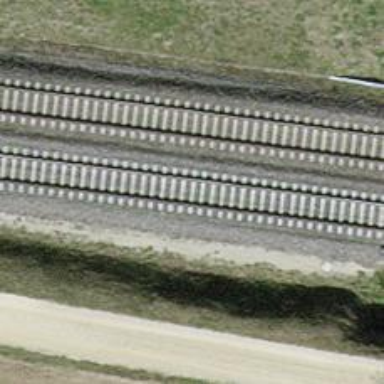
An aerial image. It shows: Railway milestone.